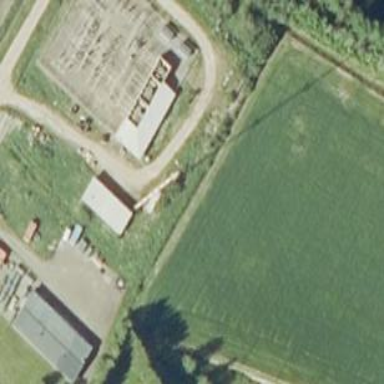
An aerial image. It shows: Communication mast tower.